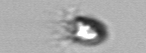
Label: Balanion